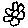
Label: flower